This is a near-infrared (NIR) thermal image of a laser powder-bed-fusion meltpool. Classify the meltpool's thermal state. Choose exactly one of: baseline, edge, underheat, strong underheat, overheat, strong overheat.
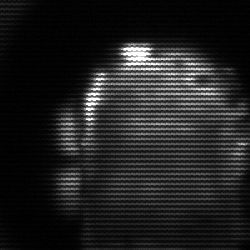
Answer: baseline